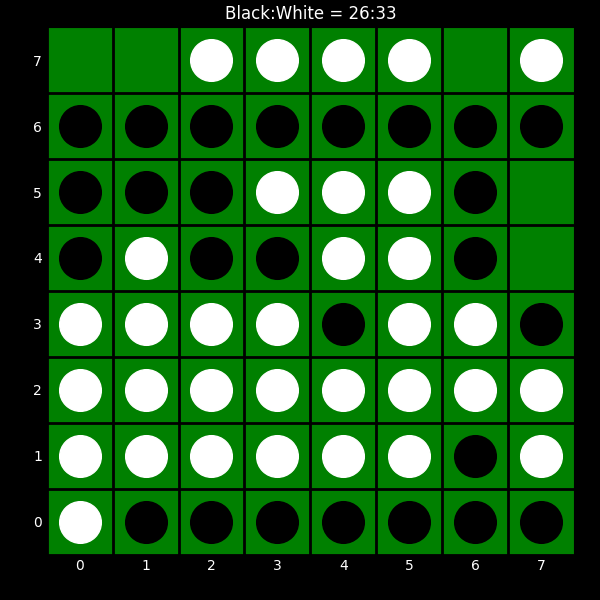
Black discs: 26
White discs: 33